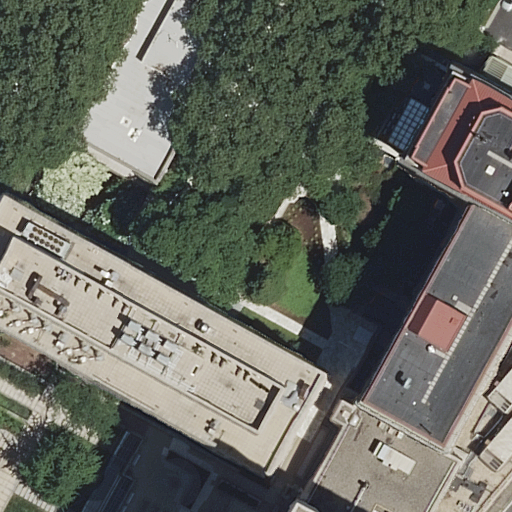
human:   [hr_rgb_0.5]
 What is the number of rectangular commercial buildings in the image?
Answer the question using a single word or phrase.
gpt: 0

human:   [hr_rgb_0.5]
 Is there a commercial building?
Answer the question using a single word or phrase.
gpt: no

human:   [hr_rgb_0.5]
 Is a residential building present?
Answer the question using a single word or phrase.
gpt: yes

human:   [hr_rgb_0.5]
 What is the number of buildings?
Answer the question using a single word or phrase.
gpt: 4

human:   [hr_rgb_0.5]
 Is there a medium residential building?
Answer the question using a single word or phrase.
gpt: yes

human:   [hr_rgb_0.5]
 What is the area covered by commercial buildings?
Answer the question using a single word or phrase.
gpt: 0m2

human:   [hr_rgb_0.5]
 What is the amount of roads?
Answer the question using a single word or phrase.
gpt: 7

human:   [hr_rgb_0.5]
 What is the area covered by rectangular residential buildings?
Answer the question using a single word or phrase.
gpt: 1238m2

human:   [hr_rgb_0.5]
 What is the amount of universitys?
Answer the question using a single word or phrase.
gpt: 1

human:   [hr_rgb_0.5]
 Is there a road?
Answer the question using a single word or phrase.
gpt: yes

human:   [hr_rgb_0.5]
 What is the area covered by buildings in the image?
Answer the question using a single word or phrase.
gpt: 1238m2

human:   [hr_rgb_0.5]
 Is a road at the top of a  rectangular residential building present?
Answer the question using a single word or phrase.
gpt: yes

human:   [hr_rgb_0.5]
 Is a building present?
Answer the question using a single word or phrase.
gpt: yes

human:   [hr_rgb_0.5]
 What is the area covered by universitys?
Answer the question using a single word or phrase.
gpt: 8295m2

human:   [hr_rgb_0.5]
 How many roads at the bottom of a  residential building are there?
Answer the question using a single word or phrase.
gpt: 2

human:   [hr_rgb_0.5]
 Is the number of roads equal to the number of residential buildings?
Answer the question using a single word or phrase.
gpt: no

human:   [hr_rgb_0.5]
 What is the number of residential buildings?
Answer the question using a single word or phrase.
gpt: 4

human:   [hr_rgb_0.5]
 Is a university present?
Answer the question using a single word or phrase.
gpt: yes

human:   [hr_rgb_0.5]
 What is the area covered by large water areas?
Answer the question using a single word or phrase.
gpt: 0m2

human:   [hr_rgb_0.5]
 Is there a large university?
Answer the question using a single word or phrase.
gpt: yes

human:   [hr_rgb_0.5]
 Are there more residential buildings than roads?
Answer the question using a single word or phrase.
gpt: no

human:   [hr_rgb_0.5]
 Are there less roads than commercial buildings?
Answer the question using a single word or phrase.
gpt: no

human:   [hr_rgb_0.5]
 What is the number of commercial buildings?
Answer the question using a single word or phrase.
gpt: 0

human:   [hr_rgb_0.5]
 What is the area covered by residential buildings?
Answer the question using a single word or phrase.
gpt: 1238m2

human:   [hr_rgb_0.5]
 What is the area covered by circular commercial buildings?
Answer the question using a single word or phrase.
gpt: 0m2

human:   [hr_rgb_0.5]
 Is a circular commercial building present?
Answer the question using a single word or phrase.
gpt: no

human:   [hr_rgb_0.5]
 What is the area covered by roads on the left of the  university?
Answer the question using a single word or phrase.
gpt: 0m2

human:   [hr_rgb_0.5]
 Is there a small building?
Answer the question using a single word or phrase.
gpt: no

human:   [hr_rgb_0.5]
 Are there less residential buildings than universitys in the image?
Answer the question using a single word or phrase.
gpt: no

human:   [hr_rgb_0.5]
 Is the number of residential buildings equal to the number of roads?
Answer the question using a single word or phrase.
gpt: no

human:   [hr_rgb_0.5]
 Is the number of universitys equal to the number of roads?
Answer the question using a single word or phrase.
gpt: no

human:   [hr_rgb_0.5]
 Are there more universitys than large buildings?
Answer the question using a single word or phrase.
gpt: no

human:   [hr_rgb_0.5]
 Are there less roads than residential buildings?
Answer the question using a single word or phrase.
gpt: no

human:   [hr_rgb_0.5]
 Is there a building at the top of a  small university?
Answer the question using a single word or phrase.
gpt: no

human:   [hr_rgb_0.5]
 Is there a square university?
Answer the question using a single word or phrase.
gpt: no

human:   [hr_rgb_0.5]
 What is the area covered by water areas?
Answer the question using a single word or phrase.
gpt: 0m2

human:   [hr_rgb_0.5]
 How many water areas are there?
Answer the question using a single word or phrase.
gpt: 0

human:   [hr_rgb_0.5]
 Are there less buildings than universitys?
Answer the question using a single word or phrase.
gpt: no

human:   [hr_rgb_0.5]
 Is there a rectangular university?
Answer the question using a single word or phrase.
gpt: no

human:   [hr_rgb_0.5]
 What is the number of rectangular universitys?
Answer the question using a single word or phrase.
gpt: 0

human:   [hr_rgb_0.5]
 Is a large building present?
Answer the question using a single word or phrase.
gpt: yes

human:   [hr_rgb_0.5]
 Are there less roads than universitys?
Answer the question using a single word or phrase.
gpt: no

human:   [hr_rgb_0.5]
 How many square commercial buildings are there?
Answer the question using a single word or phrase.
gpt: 0

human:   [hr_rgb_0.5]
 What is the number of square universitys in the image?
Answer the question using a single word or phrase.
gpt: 0

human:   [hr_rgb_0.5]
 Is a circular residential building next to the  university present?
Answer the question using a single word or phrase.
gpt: no

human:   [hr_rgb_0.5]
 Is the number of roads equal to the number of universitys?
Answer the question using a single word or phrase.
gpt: no

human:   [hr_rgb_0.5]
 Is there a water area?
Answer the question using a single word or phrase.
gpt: no

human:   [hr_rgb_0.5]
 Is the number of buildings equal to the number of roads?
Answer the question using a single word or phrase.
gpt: no

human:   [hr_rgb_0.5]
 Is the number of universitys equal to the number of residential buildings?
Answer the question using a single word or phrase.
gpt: no

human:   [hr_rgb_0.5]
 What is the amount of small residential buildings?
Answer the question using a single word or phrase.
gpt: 0

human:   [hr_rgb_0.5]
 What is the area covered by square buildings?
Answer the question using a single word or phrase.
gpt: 0m2

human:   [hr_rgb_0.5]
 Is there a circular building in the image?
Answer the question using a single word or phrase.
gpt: no

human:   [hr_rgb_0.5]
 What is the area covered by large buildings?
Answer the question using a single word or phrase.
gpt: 744m2

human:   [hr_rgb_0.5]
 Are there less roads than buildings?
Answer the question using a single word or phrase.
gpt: no

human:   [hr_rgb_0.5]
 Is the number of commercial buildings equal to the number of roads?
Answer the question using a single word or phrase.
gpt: no

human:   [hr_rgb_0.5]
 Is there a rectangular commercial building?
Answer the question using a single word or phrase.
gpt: no

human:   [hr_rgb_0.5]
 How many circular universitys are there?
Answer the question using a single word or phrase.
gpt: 0

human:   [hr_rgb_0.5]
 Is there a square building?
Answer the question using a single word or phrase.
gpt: no

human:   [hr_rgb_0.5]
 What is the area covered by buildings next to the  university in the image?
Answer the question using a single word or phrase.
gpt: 1238m2

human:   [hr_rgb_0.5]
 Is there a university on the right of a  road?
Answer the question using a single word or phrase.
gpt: yes

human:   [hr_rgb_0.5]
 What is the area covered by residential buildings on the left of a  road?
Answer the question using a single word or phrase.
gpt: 1036m2

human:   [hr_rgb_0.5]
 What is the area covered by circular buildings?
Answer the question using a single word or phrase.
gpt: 0m2

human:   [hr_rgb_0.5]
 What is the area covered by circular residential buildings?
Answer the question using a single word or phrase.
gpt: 0m2

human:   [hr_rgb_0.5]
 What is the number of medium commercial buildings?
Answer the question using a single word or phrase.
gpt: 0